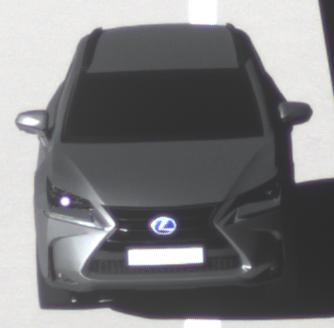
Make: Lexus
Model: NX 300h
Detailed model: NX (AZ1)
Model produced from: 2017/11
Model produced until: 2018/08
Doors: 5
Color: gray
Road condition: dry road
Daytime: morning or afternoon
Contrast: high contrast